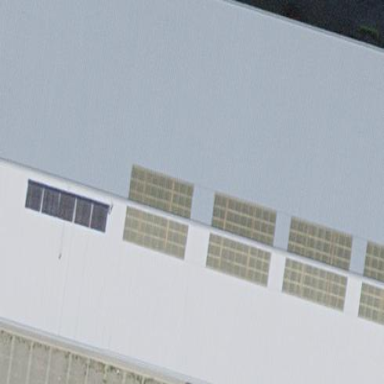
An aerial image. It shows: Industrial building serving as recycling center.